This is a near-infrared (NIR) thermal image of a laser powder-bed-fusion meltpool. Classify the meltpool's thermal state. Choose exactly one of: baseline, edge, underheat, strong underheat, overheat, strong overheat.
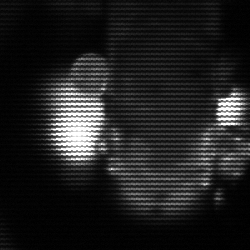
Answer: strong underheat